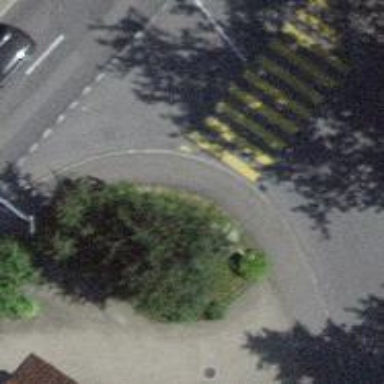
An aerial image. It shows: Kerb barrier.